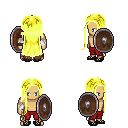
a pixel art fantasy rpg character, male body template, human, tanned skin, brown tattered cape, red pants, gold extra-long hairstyle, white cloth bracers, ghillies, shield, four views (front, back, left, right), 2x2 character sprite sheet, small pixel art, hard edges, no anti-aliasing